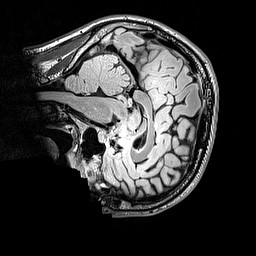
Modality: FLAIR
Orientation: sagittal
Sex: male
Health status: ill
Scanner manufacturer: siemens
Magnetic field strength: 3 T
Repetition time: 5 s
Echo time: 0.388 s